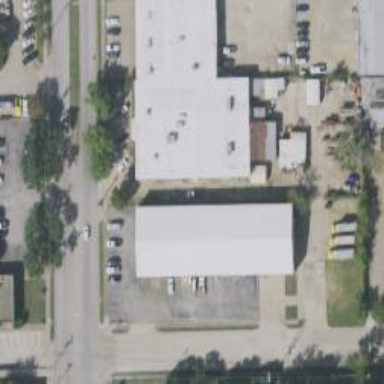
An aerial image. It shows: Commercial building.